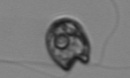
Label: flagellate_morphotype1